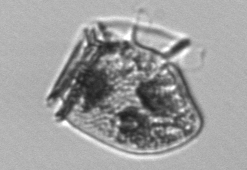
Label: Dinophysis_norvegica